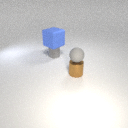
small gray rubber sphere to the right of large blue rubber cube